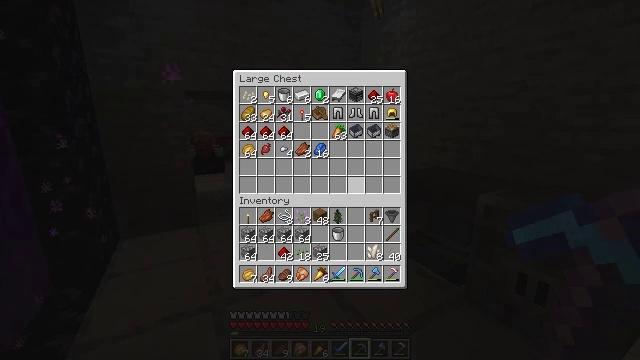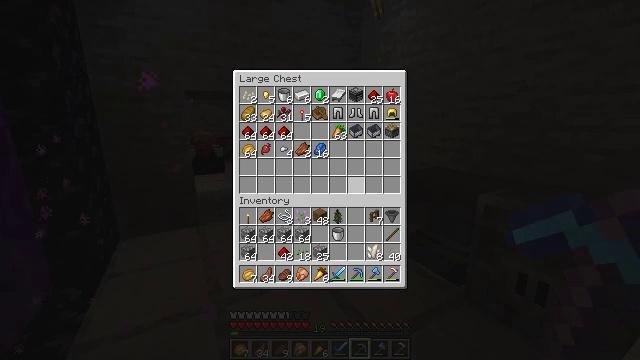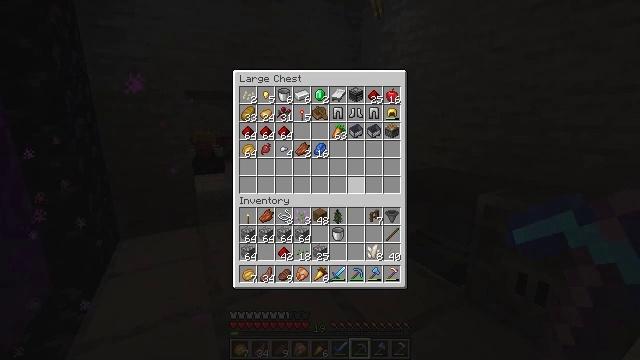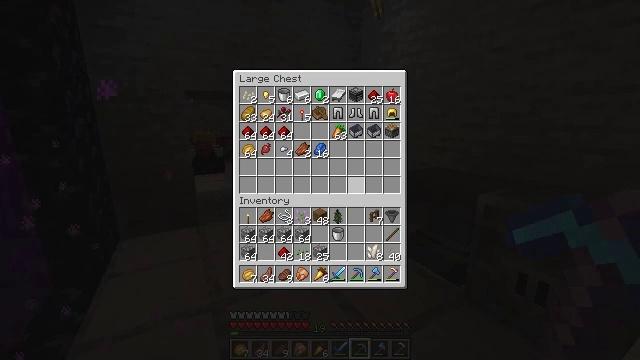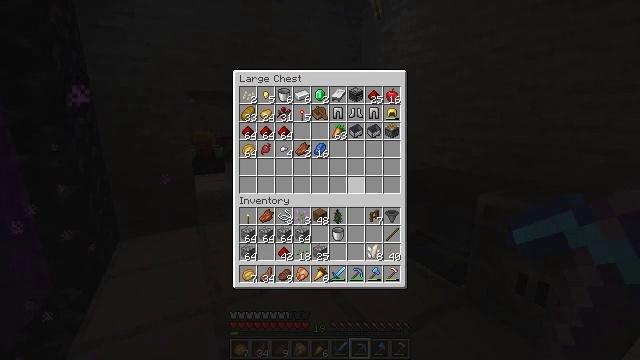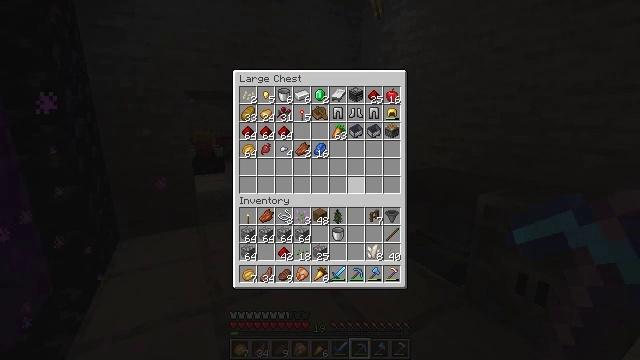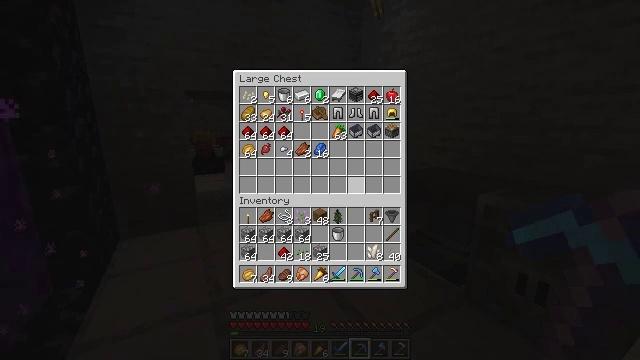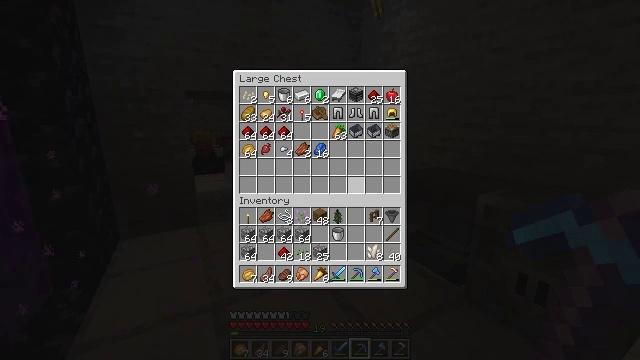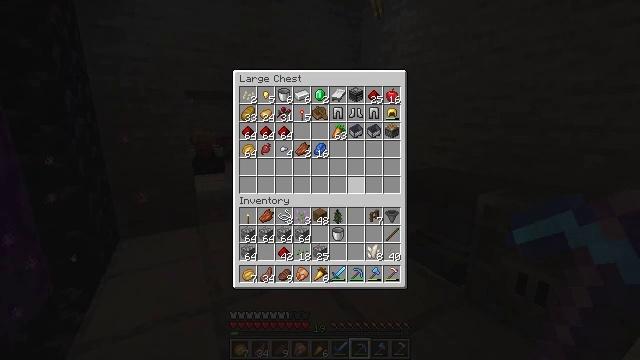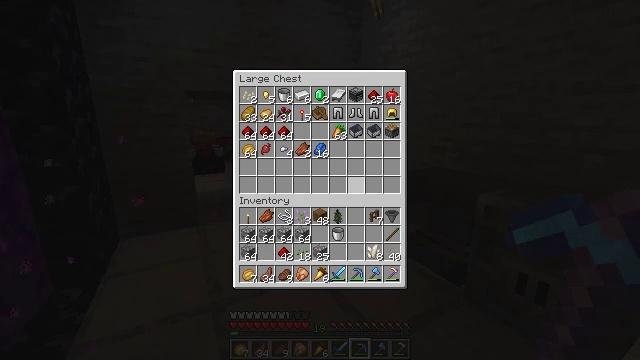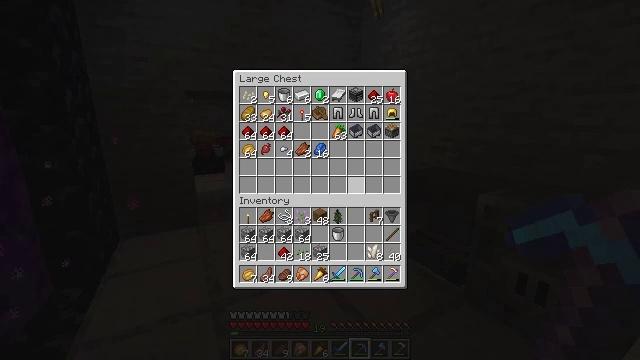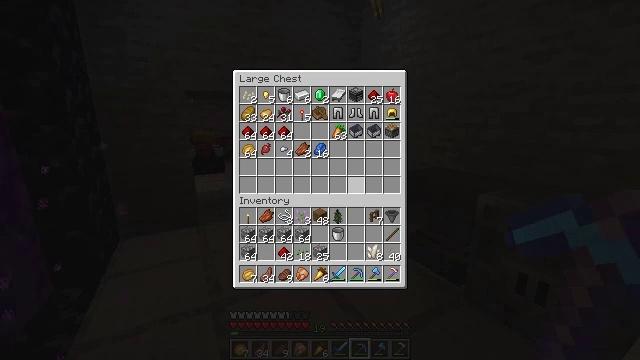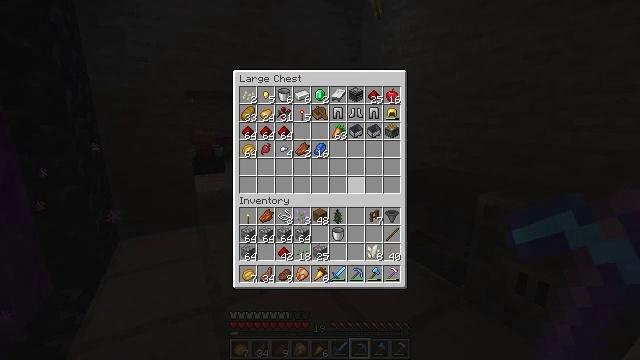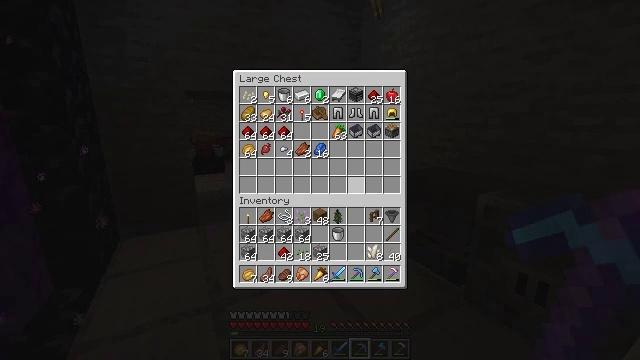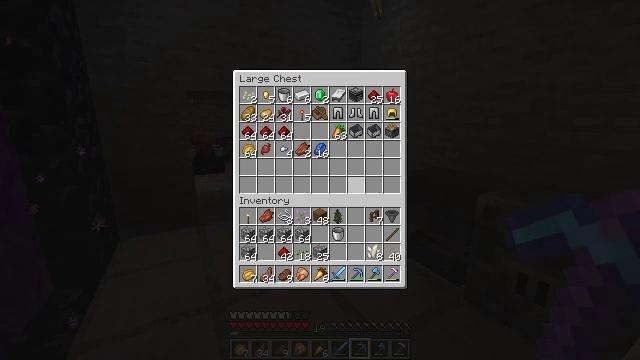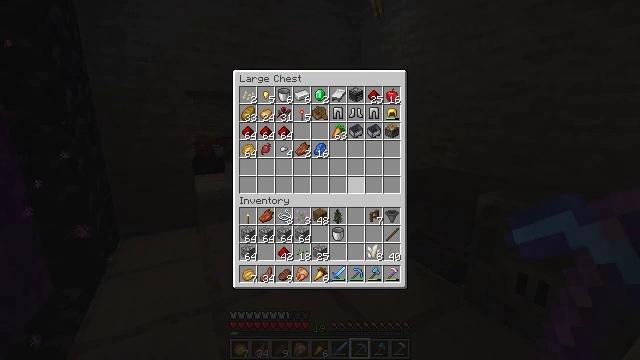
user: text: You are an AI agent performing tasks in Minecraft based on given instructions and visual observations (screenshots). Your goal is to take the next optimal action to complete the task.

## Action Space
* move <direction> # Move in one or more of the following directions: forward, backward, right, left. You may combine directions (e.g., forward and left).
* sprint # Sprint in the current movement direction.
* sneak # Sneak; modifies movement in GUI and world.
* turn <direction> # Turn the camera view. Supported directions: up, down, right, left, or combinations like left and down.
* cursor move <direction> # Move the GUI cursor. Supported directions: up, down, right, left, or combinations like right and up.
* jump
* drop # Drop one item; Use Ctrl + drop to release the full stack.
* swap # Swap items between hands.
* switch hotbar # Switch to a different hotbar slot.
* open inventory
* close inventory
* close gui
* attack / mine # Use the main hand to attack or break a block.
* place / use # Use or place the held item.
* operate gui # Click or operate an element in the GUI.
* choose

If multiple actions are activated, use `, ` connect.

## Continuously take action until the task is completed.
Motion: motion action
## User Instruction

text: Break the mature wheat plants.
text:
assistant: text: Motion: no_op
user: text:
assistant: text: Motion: no_op
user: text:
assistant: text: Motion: no_op
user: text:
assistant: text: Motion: no_op
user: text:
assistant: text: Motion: no_op
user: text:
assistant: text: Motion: no_op
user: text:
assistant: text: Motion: no_op
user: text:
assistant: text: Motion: no_op
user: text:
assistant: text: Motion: no_op
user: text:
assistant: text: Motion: no_op
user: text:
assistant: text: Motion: no_op
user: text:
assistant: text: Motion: no_op
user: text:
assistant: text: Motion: no_op
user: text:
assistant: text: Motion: no_op
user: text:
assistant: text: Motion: no_op
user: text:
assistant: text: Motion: no_op
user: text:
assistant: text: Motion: no_op
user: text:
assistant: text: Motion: no_op
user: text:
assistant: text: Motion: no_op
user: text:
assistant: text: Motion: no_op
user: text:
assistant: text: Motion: no_op
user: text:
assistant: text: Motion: no_op
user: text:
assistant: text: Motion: no_op
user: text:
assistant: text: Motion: no_op
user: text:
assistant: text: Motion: no_op
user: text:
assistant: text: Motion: no_op
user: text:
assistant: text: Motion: no_op
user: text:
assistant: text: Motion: no_op
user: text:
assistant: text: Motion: no_op
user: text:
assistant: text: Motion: no_op